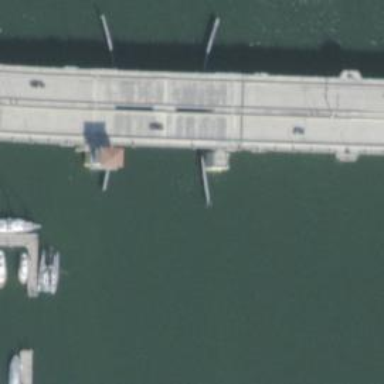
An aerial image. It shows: Movable bascule bridge over footway road.